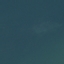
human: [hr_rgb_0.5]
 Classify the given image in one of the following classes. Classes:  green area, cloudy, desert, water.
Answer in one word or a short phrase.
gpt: water